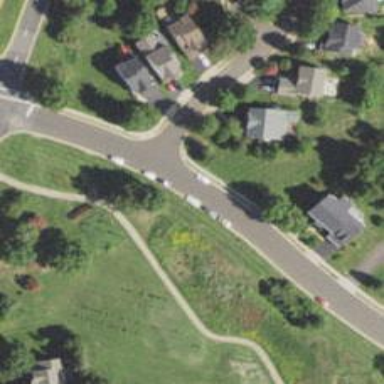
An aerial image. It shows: Residential road with sidewalk on the left.